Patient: sex F, age 56
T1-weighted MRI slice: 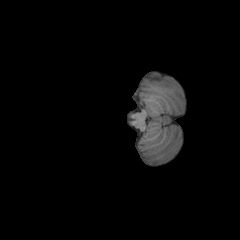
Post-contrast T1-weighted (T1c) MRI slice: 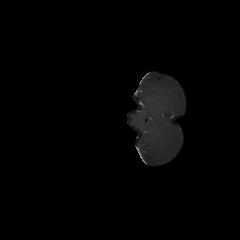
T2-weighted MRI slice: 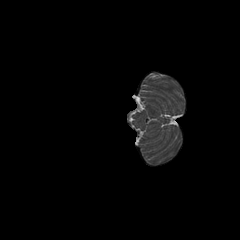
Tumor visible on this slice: no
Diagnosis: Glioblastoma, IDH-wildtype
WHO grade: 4